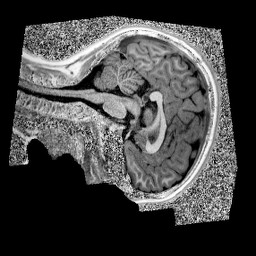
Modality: UNIT1
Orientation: sagittal
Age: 13
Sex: male
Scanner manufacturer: siemens
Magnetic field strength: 3 T
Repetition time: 4 s
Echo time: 0.00299 s